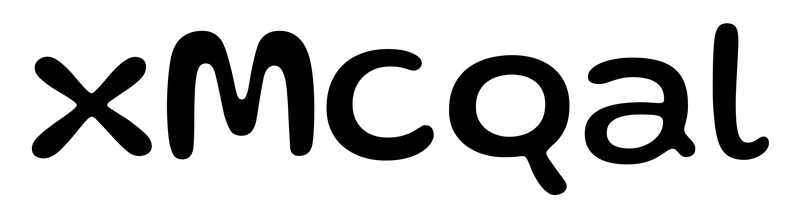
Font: Gluten_Regular